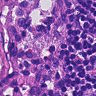
Metastatic tissue present: no